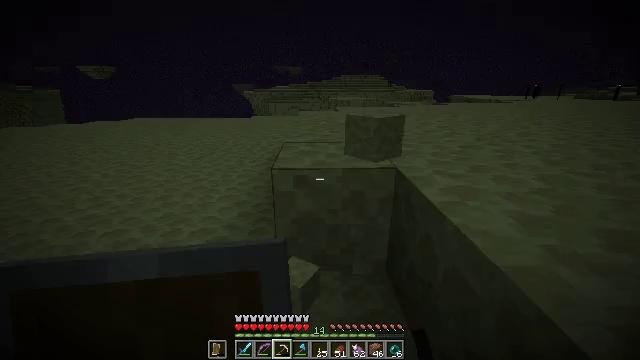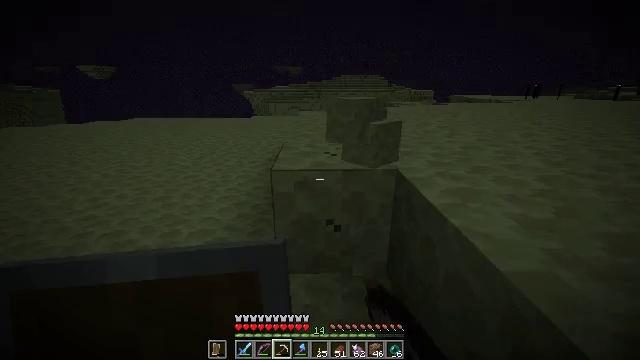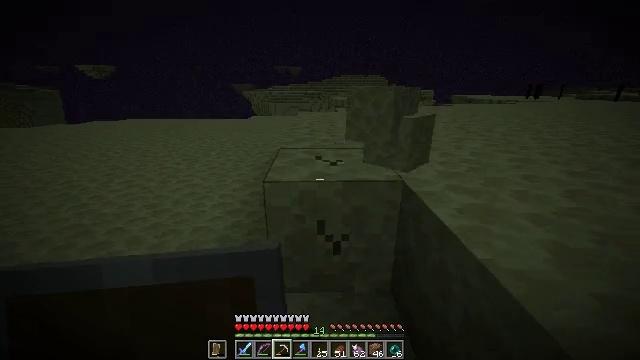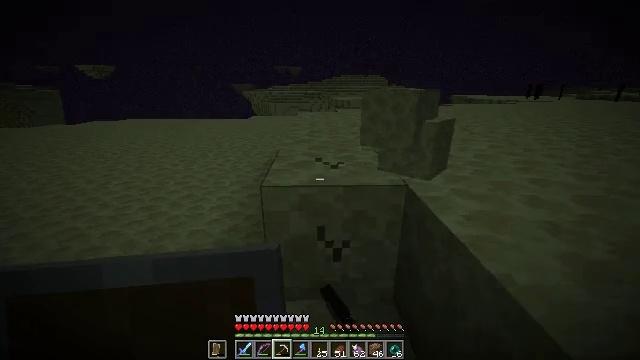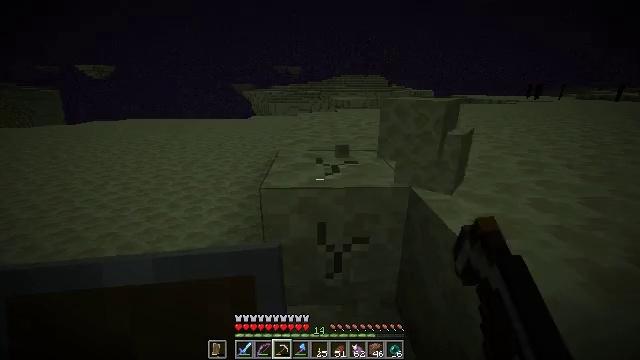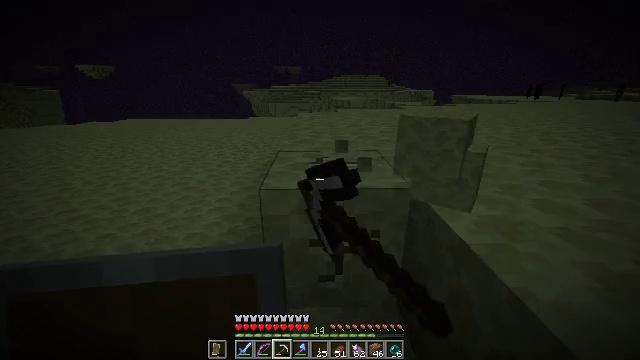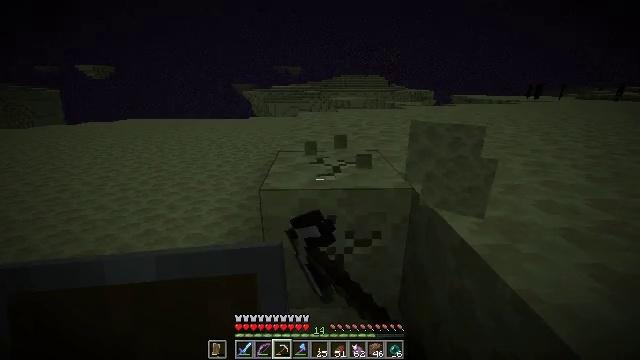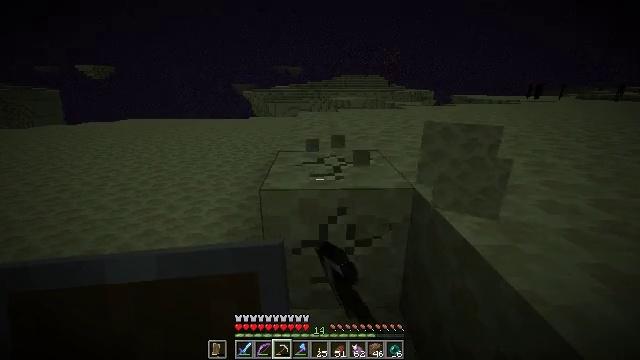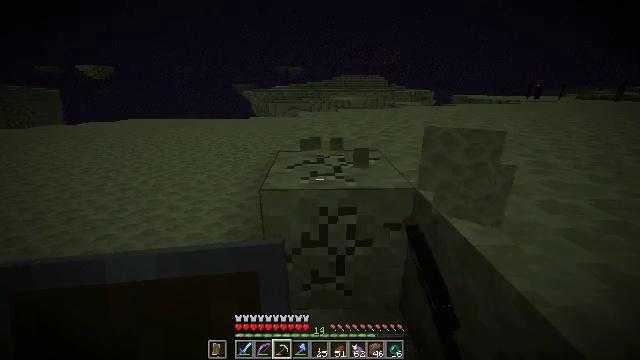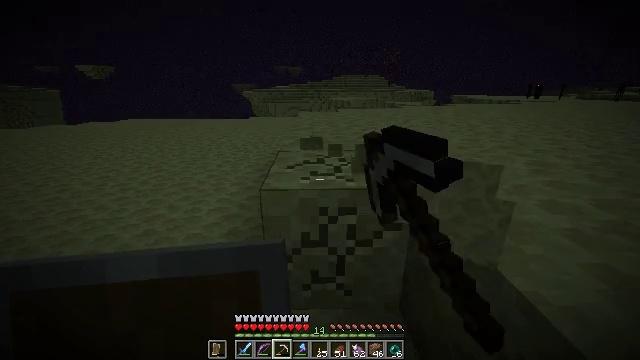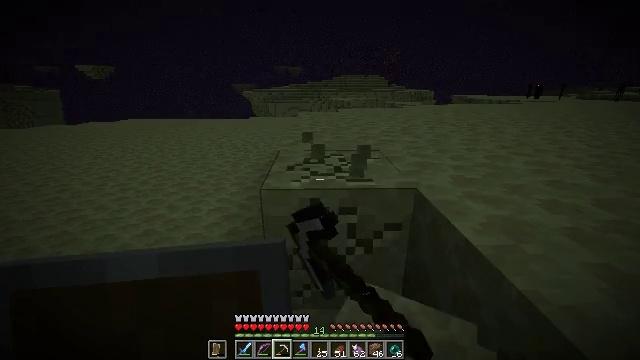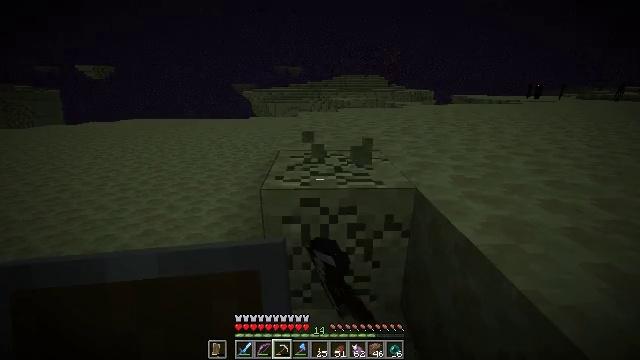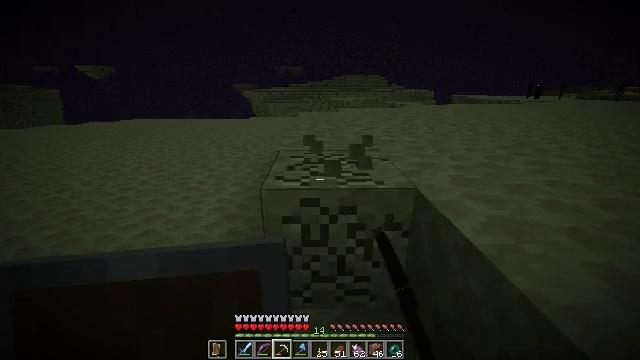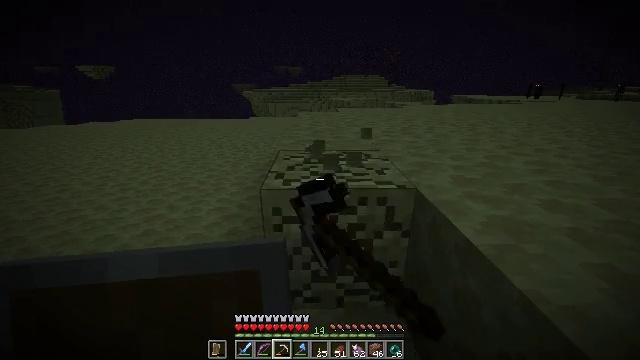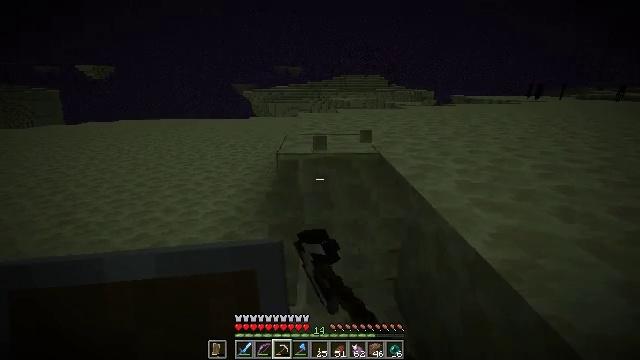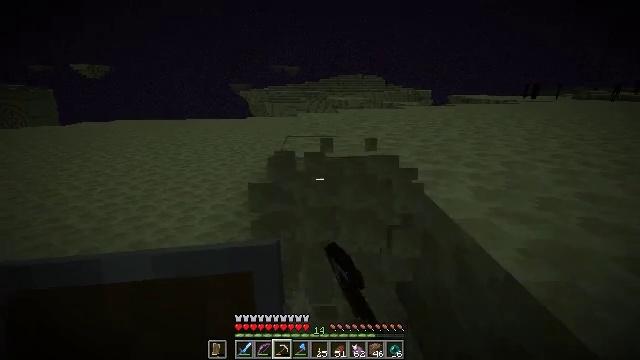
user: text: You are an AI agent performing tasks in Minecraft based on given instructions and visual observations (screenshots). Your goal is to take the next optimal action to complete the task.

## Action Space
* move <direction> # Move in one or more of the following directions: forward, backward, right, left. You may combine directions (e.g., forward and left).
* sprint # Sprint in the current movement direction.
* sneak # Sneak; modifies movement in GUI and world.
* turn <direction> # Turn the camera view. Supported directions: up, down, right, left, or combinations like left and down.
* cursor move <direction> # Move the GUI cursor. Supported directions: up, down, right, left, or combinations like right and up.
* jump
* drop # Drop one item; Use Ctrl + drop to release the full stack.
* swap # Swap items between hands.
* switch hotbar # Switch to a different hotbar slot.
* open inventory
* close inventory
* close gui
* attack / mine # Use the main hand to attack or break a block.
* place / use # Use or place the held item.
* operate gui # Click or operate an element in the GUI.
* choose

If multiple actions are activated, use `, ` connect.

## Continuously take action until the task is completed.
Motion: motion action
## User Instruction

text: Dig the end stone for building materials.
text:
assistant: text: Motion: move forward, attack / mine
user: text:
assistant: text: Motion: move forward, attack / mine
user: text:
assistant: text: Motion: attack / mine
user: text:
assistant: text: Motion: attack / mine
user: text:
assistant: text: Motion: attack / mine
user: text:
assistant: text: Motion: attack / mine
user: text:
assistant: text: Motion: attack / mine
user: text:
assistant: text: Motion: attack / mine
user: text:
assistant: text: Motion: attack / mine
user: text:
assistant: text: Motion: attack / mine
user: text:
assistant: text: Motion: attack / mine
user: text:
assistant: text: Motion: attack / mine
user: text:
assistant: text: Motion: attack / mine
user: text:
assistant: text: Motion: move forward, attack / mine
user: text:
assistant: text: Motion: move forward and move left, attack / mine
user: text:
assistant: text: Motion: move forward and move left, turn right, attack / mine
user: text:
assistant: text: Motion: move forward and move left, turn right, attack / mine
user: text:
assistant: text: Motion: move forward and move left, attack / mine
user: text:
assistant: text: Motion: move forward and move left, attack / mine
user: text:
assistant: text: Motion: move forward and move left, turn right, attack / mine
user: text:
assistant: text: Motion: move forward and move left, turn right and up, attack / mine
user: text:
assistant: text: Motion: attack / mine
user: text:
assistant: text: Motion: attack / mine
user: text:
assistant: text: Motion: attack / mine
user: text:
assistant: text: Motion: attack / mine
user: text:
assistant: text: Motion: turn right, attack / mine
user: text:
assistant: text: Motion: turn right, attack / mine
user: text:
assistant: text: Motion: attack / mine
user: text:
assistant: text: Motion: attack / mine
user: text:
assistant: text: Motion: attack / mine